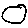
Label: circle